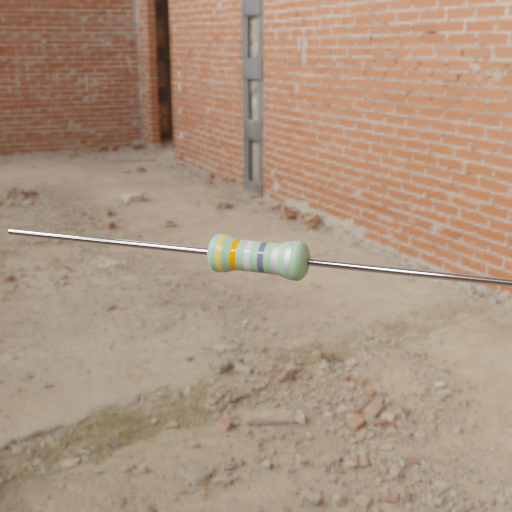
Resistor colour bands (in order): gold, orange, silver, gray, silver, silver